Interaction volume radius: 5 \u00c5
Interaction volume height: 35 \u00c5
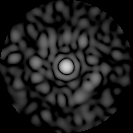
Disorder parameter: 0.8535